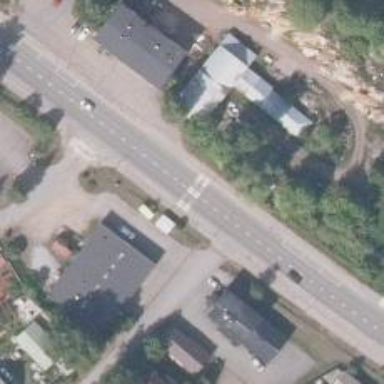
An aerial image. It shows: Uncontrolled crossing on the road.